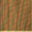
Piece: xx